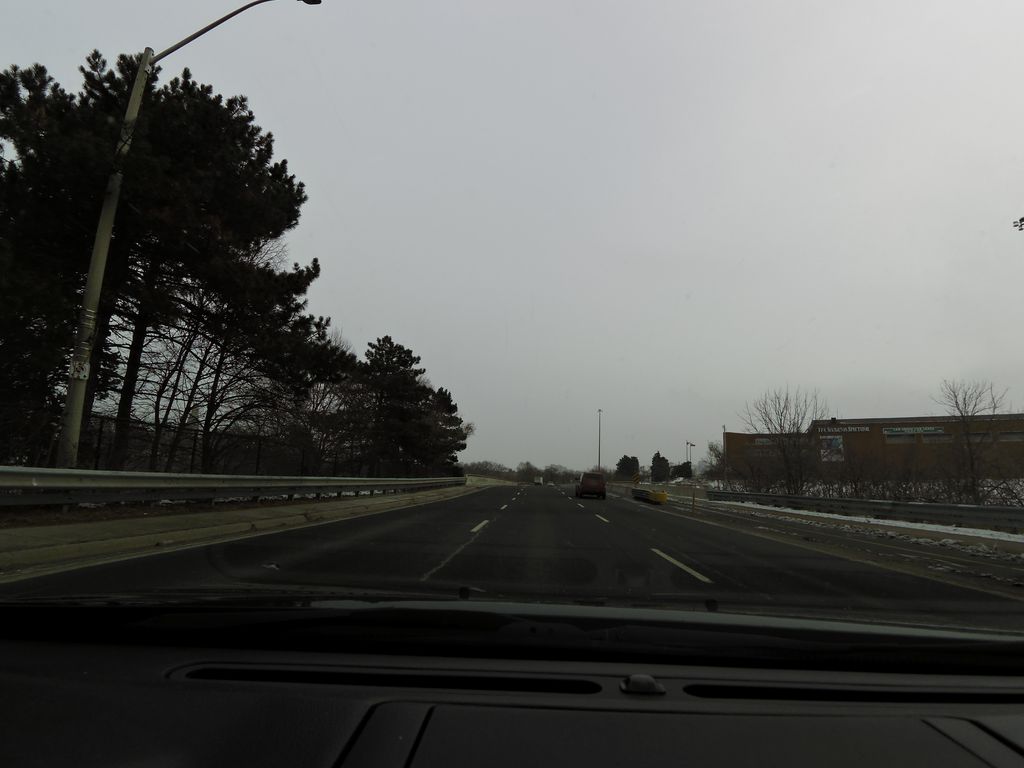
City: hamilton